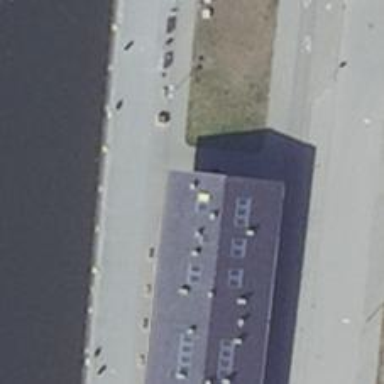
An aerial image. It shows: Government office.